九年级 · 度量几何学
如图, $\triangle A B C$ 与 $\triangle D E F$ 位似, 位似中心为点 $O$. 若 $\triangle A B C$ 的周长与 $\triangle D E F$ 的周长比为 $\frac{4}{9}$, 则 $A O: D O$ 的值为 $(\quad)$

  (第 5 题)

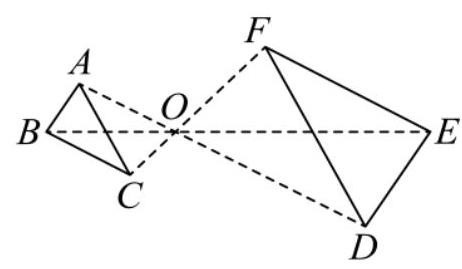
A. $2: 3$
  B. $2: 5$
  C. $4: 9$
  D. $4: 5$

答案: C
解析: 利用相似三角形的周长比等于相似比即可求解.

【详解】解: $\because$ 这两个位似三角形的周长比为 $\frac{4}{9}$,

$\therefore O A: O D=4: 9$,

故选: C.

【点睛】本题考查了位似和相似三角形的性质, 牢记位似中心到对应点所连的线段比等于相似比是解题关键.